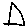
Label: triangle